Question: how can I get the green DIV top to start at the bottom of the red DIV (which has a fixed height? (I know that I could play with margin top but in my case that would not work as the red header DIV will have a variable height i.e. when users scroll down by 10px, header height will change from 120px to 80px - note that for some reason that JS part does not work on jsfiddle) <URL> Thanks

'''
<div class="header">
<div class="logo">Logo</div>
<ul class="drop_menu">
<li><a href='#'>Link 1</a>
<ul>
<li><a href='#'>Sub Link 1</a></li>
<li><a href='#'>Sub Link 2</a></li>
</ul>
</li>
<li><a href='#'>Link 2</a>
<ul>
<li><a href='#'>Sub Link 1</a></li>
<li><a href='#'>Sub Link 2</a></li>
<li><a href='#'>Sub Link 3</a></li>
<li><a href='#'>Sub Link 4</a></li>
</ul>
</li>
<li><a href='#'>Link 3</a>
<ul>
<li><a href='#'>Sub Link 1</a></li>
<li><a href='#'>Sub Link 3</a></li>
<li><a href='#'>Sub Link 4</a></li>
</ul>
</li>
</ul>
</div>
<!-- end header-->
<!-- template -->
<div class="block"></div>
.block {
width:90%;
height: 800px;
background: green;
}
.header {
width: 100%;
background: red;
color: #124191;
font-weight: 300;
font-size: 28px;
display: table;
position: fixed;
z-index: 999999;
opacity: 0.7;
}
.logo {
vertical-align: middle;
line-height: 120px; /* this is set to same height as the div */
left:0;
color: #333;
font-size: 30px;
font-weight: 800;
letter-spacing: -1px;
margin-left: 60px;
}
.drop_menu {
padding:0;
margin:0;
list-style-type:none;
line-height: 120px
right: 0;
display: table;
z-index: 3000;
display: table-cell;
vertical-align: middle;
right: 0;
}
.bigheight {
background:red;
}
.shortheight {
background:green;
height: 60px;
-webkit-transition-duration: 400ms;
-webkit-transition-function: linear;
}
.drop_menu li { display: table-cell;
vertical-align: middle; float: right;}
.drop_menu li a {
padding:9px 20px;
display:block;
color:#666;
text-decoration:none;
font-size: 15px;
font-weight: 400;
text-transform: uppercase;
}
/* Submenu */
.drop_menu ul {
position:absolute;
left:-9999px;
top:-9999px;
list-style-type:none;
}
.drop_menu li:hover { position:relative; background:#5FD367; }
.drop_menu li:hover ul {
left:0px;
top:30px;
background:#5FD367;
padding:0px;
}
.drop_menu li:hover ul li a {
padding:5px;
display:block;
width:168px;
text-indent:15px;
background-color:#5FD367;
}
.drop_menu li:hover ul li a:hover { background:#005555; }
'''
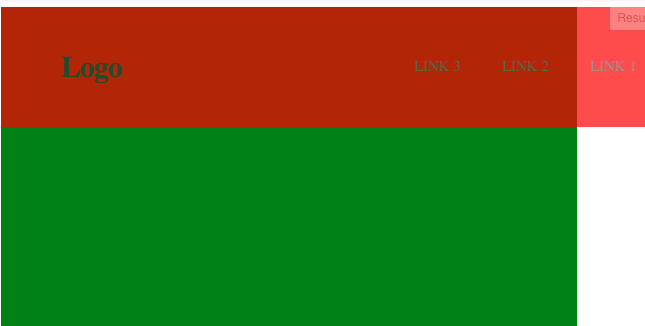
Answer: Will the height of the header ever change? If not you can just add in a blank 'div' above '.block' that has a height equal to the header. Which in this case is 'height: 120px'
Well you can do this with two lines of jquery
'''
var headerHeight = $(".header").height();
$(".spacer").css({"height": headerHeight+"px"});
'''
<URL>